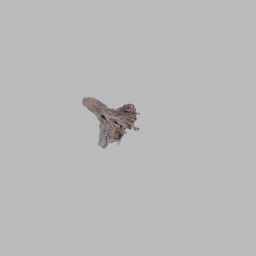
Label: nature